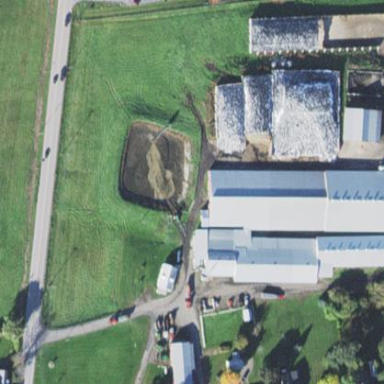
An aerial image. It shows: Farm auxiliary building.